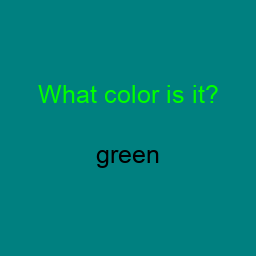
Color: black
Color name shown: green
Background color: teal
Question text color: lime